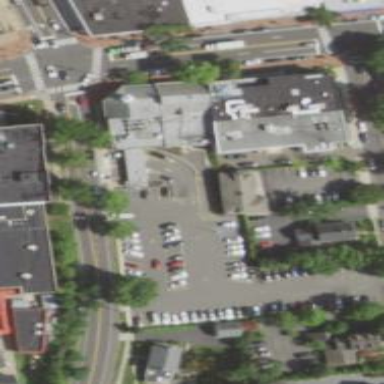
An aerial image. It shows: Parking area with surface.